Question:
The image above is a replica of a report that already exist. Now users want to see average Year to Day(YTD) per for each product. The idea is to aggregate the sum of each product and divide by the count of months. This report is group by month by year.
I understand using Window Function but I am running Sql Server 2008 so cannot frame. How do I go about this using SSRS?
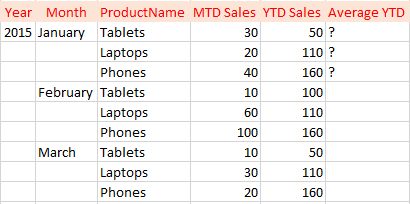
Answer: Not sure it can be done using SSRS expression, but you can handle it in query level, something like:
'''
select
x.product
, sum(x.prosum) sumbyMonthProduct
, sum(x.prosum)/sum(x.countv) avgv
from
(select monthv, product
, sum(ytd_sale) as prosum
, count(monthv) as countv
from tableName
group by monthv, product
) x
group by x.product
'''